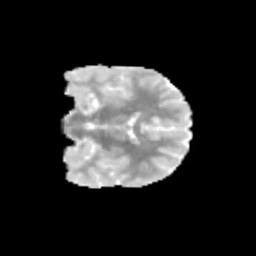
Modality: MD
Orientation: coronal
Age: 11
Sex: female
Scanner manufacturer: siemens
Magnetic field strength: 3 T
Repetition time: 3.8 s
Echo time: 0.07 s